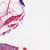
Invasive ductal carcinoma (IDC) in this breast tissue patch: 0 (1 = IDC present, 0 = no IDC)